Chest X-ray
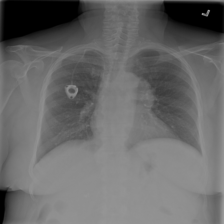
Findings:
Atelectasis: negative
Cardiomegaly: negative
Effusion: negative
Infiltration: negative
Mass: negative
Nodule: negative
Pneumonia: negative
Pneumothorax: negative
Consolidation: negative
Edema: negative
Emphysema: negative
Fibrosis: negative
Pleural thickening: negative
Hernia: negative